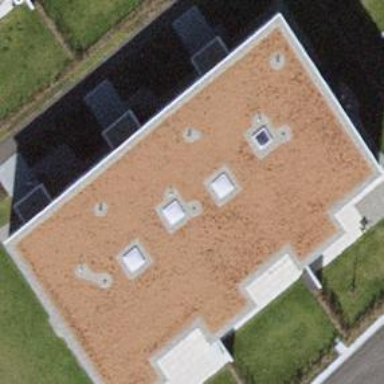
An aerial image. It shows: Apartment building with flat roof.